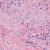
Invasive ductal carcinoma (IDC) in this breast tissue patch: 1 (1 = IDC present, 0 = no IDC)